Question: The issue I have was hard to reproduce but I hope someone here can give me a hint on how to solve this.
I've written a 'ComponentProvider<JLabel>' that takes a String value an creates an clickable cell decorated with a icon if the String contains a URL. If no URL is found in the String value, then no icon is set for the label and the cell shouldn't be clickable.
Here's the code:
'''
public class ExternalLinkProvider extends ComponentProvider<JLabel> implements RolloverRenderer {
private String url = null;
@Override
protected void format(CellContext context) {}
@Override
protected void configureState(CellContext context) {
if (context.getValue() instanceof String) {
String stringValue = (String) context.getValue();
WwwLink link = new WwwLink(stringValue);
// If this contains a valid Url, set a link icon.
if (link.isValid()) {
rendererComponent.setIcon(ExternalLink.WWW_LINK_ICON);
url = link.getUrl();
} else {
rendererComponent.setIcon(null);
url = null;
}
rendererComponent.setText(link.getString());
}
}
@Override
protected JLabel createRendererComponent() {
return new JRendererLabel();
}
@Override
public boolean isEnabled() {
return url != null;
}
@Override
public void doClick() {
if (url != null) {
// Follow the url
}
}
}
'''
It looks like this:

The first cell should be clickable to follow the link that was in the string value and has been removed from the display text. The second cell didn't contain a link in the text and therefore shouldn't be clickable.
However, in this case both cells aren't clickable and if I store the string value and print it out to the console from the 'isEnabled()' method I see that always the text from the second cell is printed regardless if i hover over the first or the second cell.
This is the only situation I noticed this behavior. I know that the one Provider instance is reused for every cell containing this type, but for some reason the RolloverRenderer doesn't seem to reconfigure this Provider properly in this case.
Am I doing something wrong here?
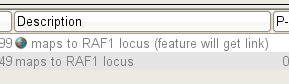
Answer: After a bit of playing: you might have hit an issue here - all our examples are clickable always. Basically, it's brittle to keep cell related state in the provider, as it might be called often and for other cells.
The api of RolloverRenderer is not really rich enough: the mechanism relies on the renderer being configured just before a click happens (so that the "old" state still lingers), not good enough for your use case :-) You might consider filing a bug report in the swingx issue tracker, so we don't forget looking into it. Thanks.
Snippet to play with, basically demonstrating which methods to override in a custom provider (but not solving the problem at hand - except with a user-unfriendly kludge to have the rollover enabled always ...):
'''
public class ExternalLinkProvider extends LabelProvider implements RolloverRenderer {
private URL url = null;
/**
* Overridden to check for valid URL.
*/
@Override
protected void configureContent(CellContext context) {
url = convertValueToUrl(context.getValue());
super.configureContent(context);
}
private URL convertValueToUrl(Object result) {
if (!(result instanceof String)) return null;
URL url = null;
try {
url = new URL(result.toString());
} catch (Exception e) {
// TODO: handle exception
}
return url;
}
@Override
protected Icon getValueAsIcon(CellContext context) {
return url != null ? XTestUtils.loadDefaultIcon() : null;
}
/**
* conditional enabled isn't reliably supported. Returning true
* uncondionally probably isn't option, as the cursor is changed ...
*/
@Override
public boolean isEnabled() {
return true; //url != null;
}
@Override
public void doClick() {
if (url != null) {
// Follow the url
System.out.println("clicking");
}
}
}
'''